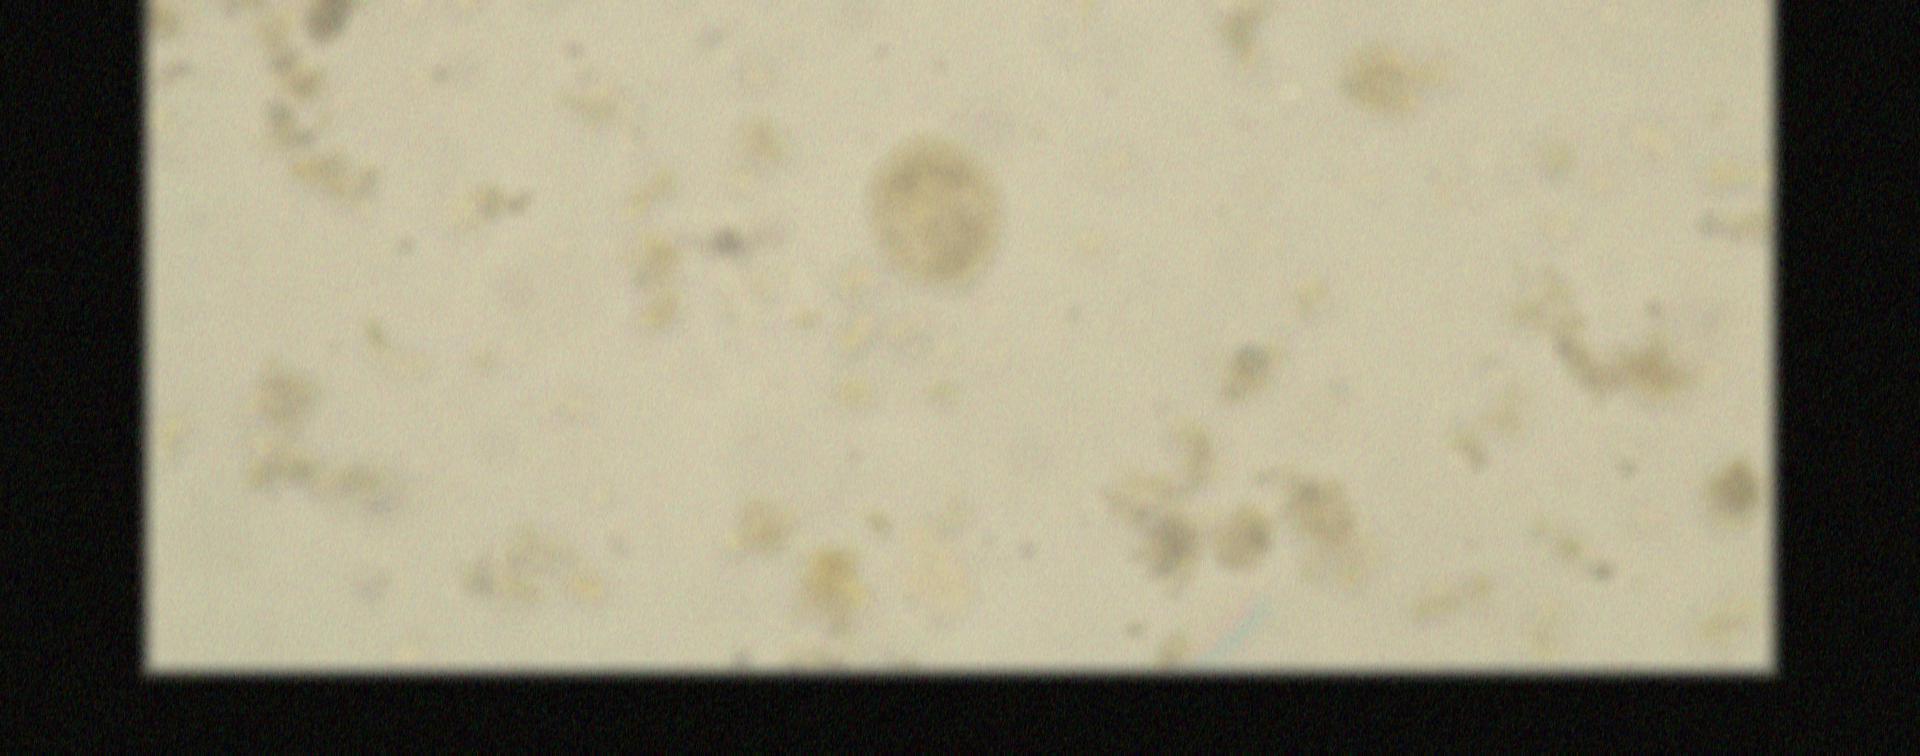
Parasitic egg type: Ascaris lumbricoides